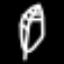
Label: leaf